Question: I am using <URL> for one of my project. In the example it is defined as width and height as 300 * 300. But when I run it sometimes only half of the text shows up in the box.
In this example, It is the word "Random" on the left. Only "om" has been displayed.
Can anyone help me how to display the output in a particular region?
Thanks
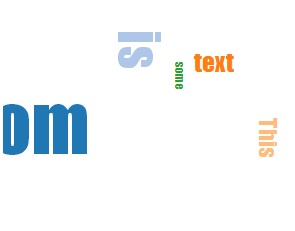
Answer: The coordinates of the words in the cloud are computed assuming that the center of the cloud is at (0,0). This is not the case with SVGs, so there's a 'g' element below the top-level SVG that has the appropriate coordinate system translation applied. When changing the size of the word cloud, you need to change this as well.
In your case, the size of the word cloud is 800x300, so the translation should be (400,150):
'''
.append("g").attr("transform", "translate(400,150)")
'''